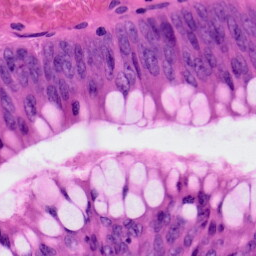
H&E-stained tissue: Colon